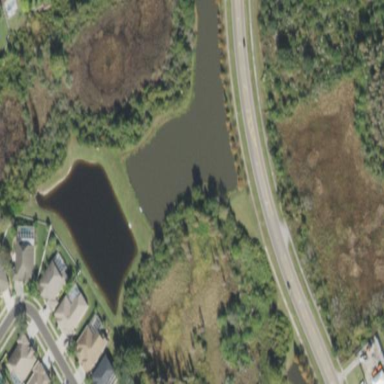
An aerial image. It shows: Peaceful pond surrounded by nature.